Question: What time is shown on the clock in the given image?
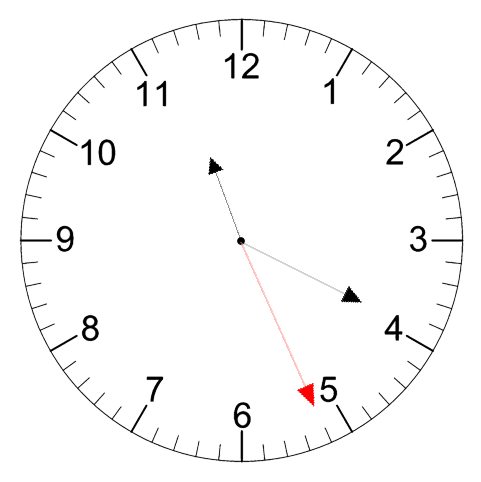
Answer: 11:19:26